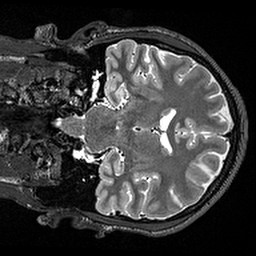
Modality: T2w
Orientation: coronal
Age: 30
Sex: male
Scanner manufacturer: siemens
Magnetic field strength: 3 T
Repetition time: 3.2 s
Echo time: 0.567 s